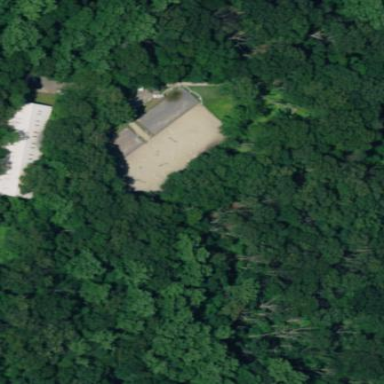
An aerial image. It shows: Equestrian pitch for leisure land activities.